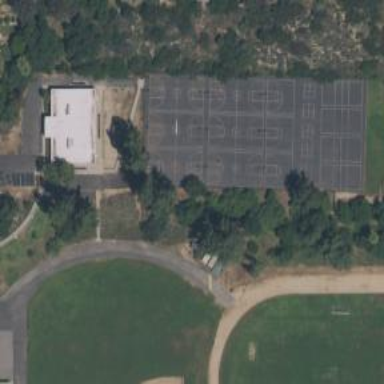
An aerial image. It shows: Basketball court located in leisure land pitch.